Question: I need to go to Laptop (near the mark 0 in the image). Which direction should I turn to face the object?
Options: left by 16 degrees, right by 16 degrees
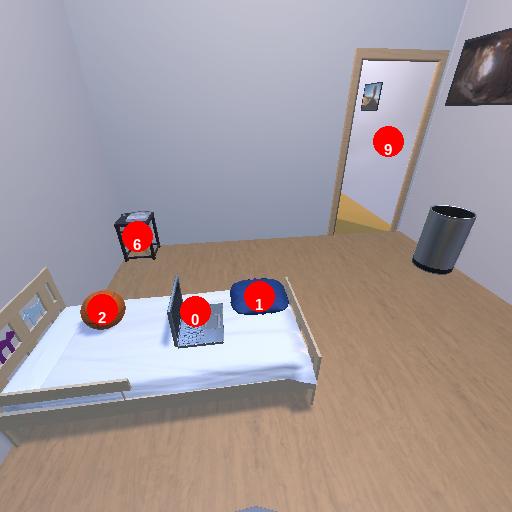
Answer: left by 16 degrees